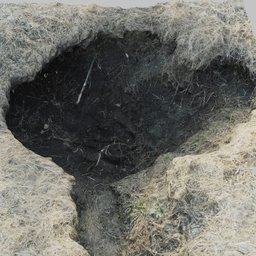
Label: nature